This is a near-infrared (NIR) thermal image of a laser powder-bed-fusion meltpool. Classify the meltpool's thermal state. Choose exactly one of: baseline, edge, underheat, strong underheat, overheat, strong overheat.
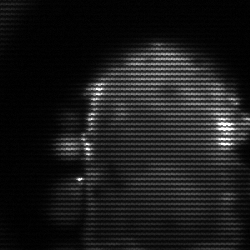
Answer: baseline